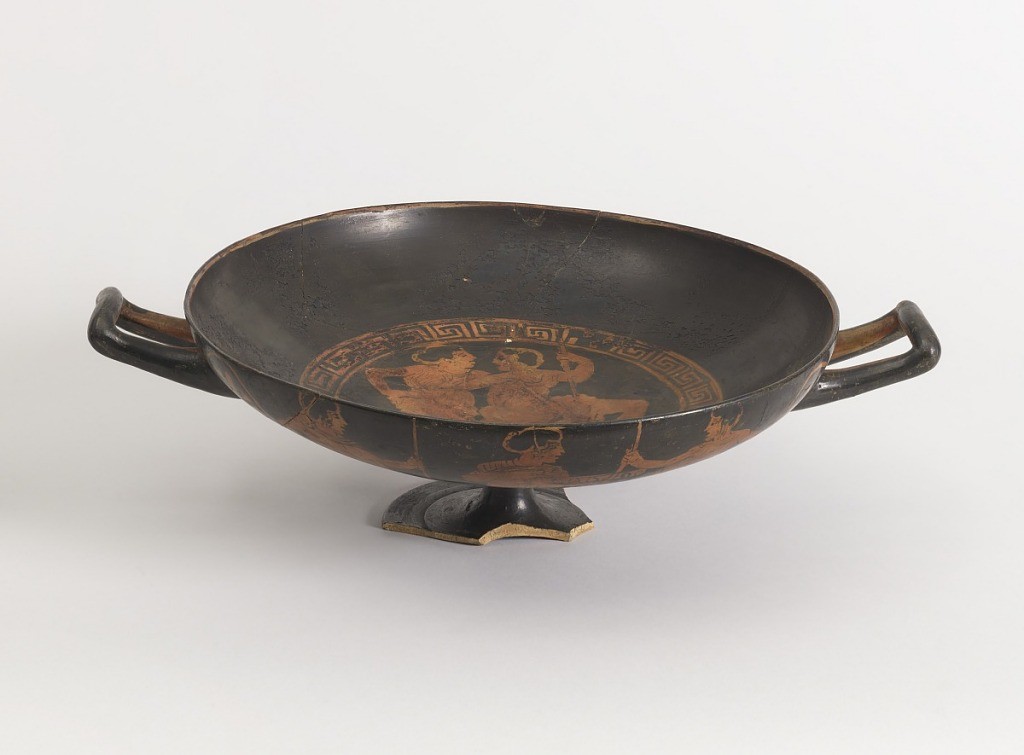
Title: Kylix
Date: ca. 440 BC
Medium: Glazed terra-cotta
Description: Exterior decorated with two groups of three figures, each with central figure of woman holding vessel. Palmettes at handles. Interior centered with fretwork medallion containing woman facing seated man with staff.